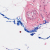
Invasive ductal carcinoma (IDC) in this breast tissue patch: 0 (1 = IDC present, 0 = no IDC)